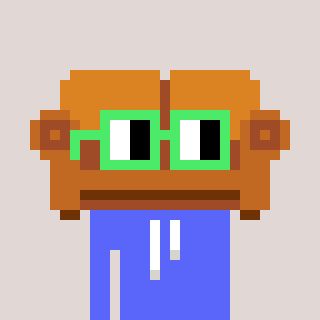
a pixel art character with square light green glasses, a couch-shaped head and a purple-colored body on a warm background